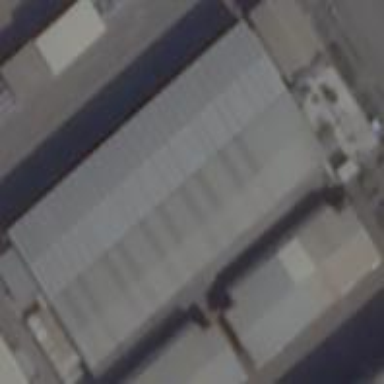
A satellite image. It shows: Industrial building.